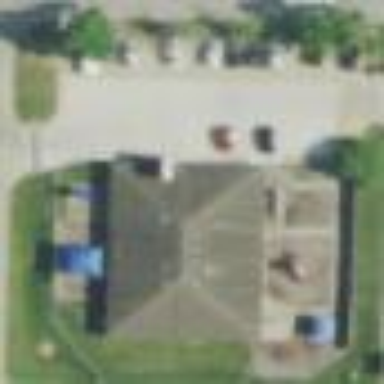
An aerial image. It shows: Kindergarten.